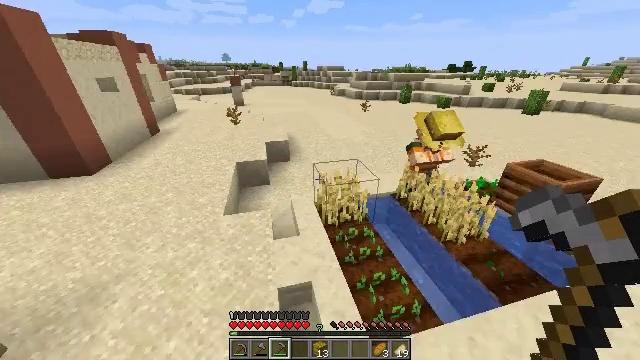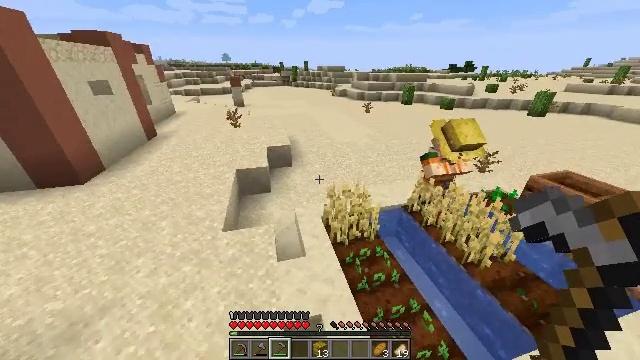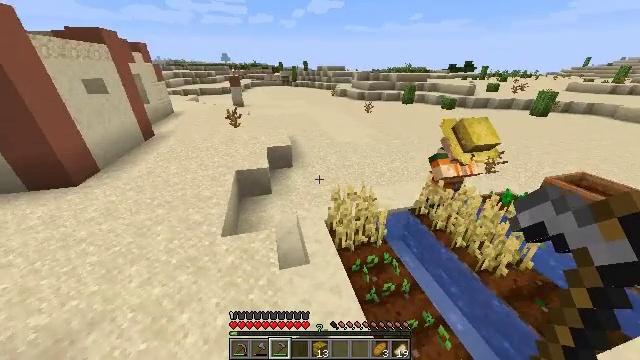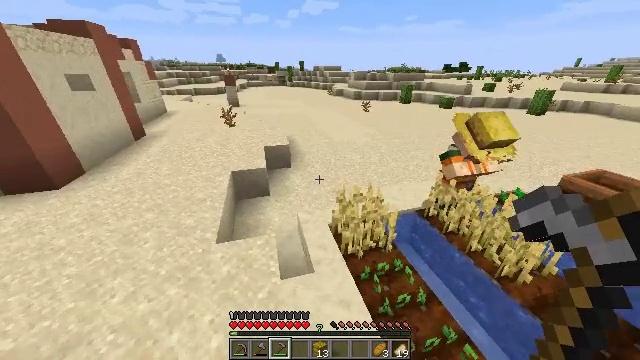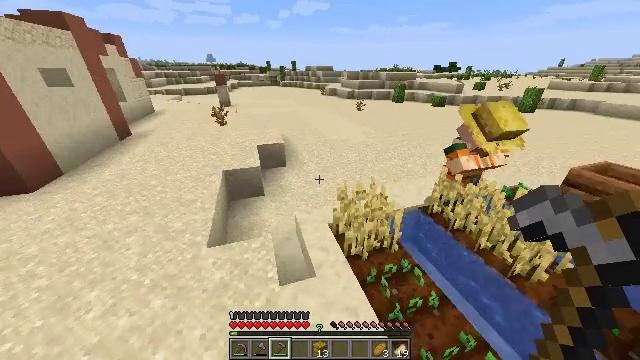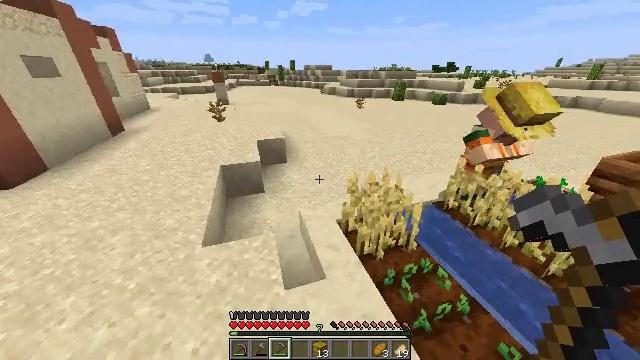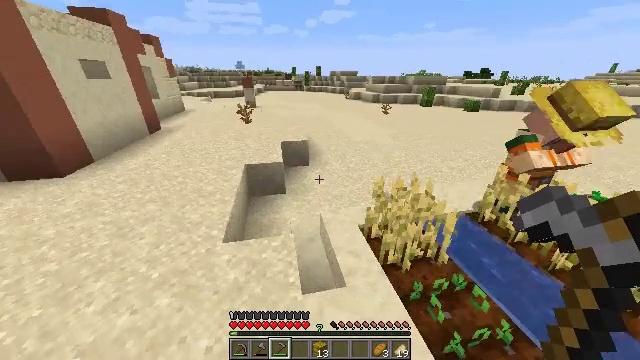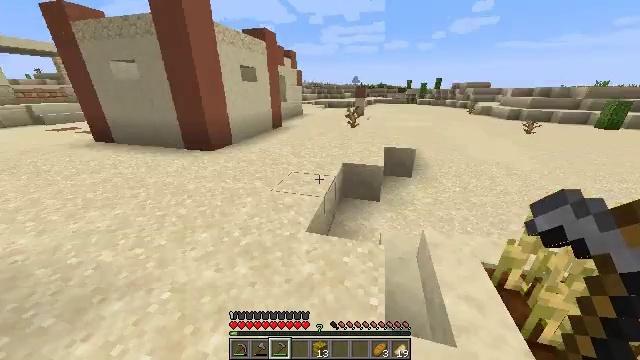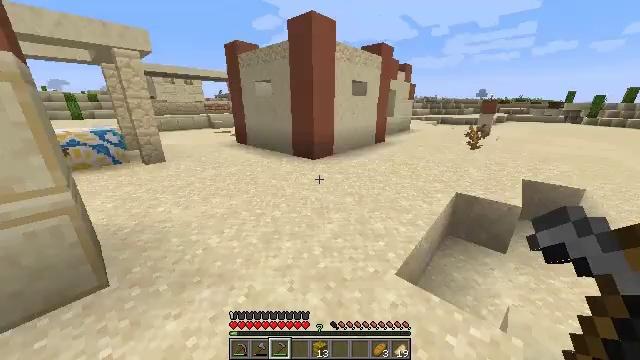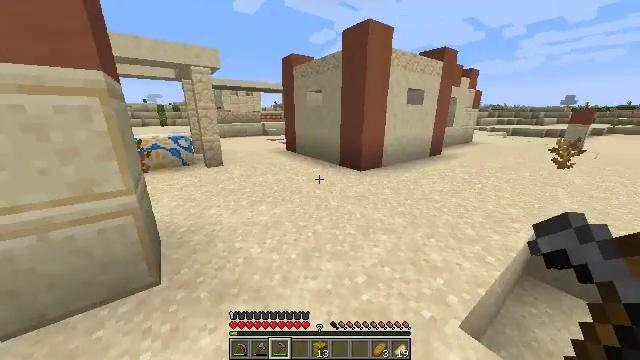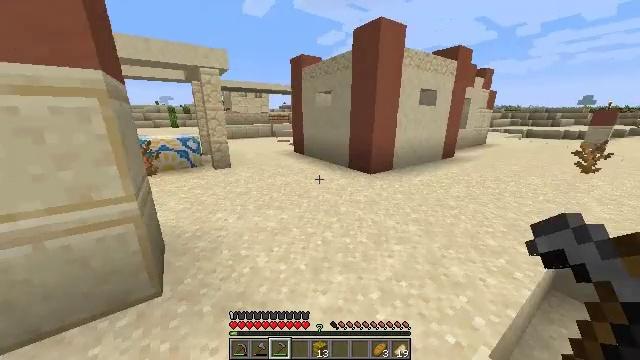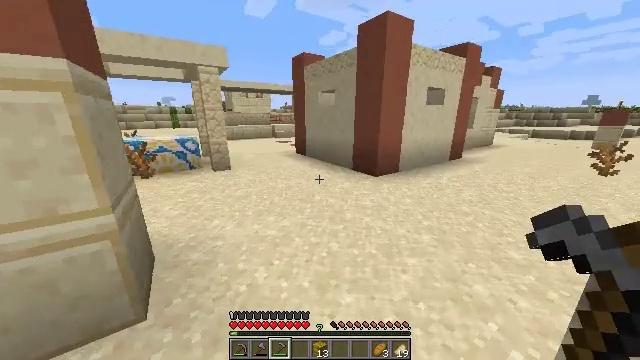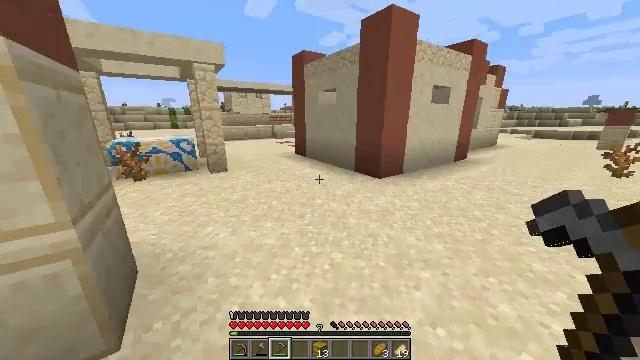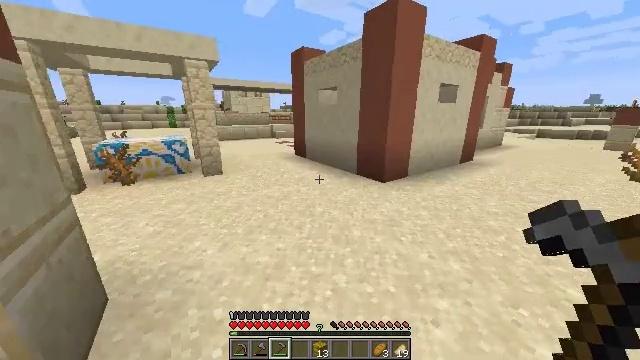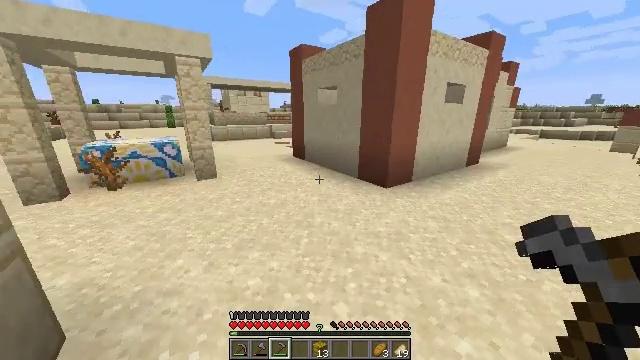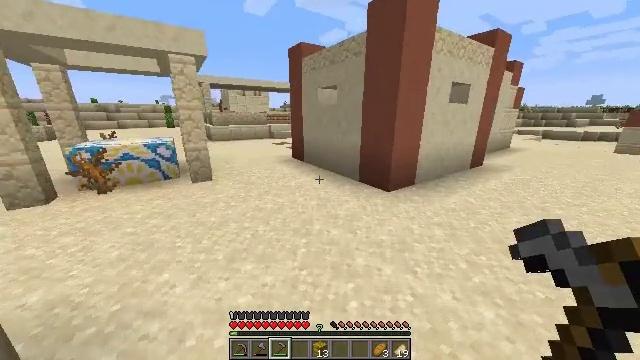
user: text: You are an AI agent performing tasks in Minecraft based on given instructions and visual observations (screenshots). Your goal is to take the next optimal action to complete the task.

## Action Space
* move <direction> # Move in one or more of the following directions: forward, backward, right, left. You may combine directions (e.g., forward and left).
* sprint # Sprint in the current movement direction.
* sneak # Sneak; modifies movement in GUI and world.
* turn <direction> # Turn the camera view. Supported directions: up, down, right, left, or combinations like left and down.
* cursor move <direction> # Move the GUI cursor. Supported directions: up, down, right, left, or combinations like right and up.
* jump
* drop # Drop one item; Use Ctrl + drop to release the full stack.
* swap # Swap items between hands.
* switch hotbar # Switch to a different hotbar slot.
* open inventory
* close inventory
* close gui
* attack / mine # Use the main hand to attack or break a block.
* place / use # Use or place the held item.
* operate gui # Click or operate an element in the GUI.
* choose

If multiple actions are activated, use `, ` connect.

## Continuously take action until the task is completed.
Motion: motion action
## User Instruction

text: Destroy the wheat to collect it.
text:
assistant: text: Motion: move forward and move left, sprint
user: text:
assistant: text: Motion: move forward and move left, sprint
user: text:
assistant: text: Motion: move forward and move left, sprint, turn right
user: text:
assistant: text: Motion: move forward and move left, sprint, turn right
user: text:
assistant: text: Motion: move forward and move left, sprint
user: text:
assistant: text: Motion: move forward and move left, sprint, turn left and up
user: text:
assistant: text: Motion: move forward and move left, sprint, turn left and up
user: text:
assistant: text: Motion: move forward and move left, sprint, turn left and up
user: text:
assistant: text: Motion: move forward and move left, sprint, turn left and up
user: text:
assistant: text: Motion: move forward, sprint, turn left
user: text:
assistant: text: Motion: move forward, sprint
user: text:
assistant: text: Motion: move forward, sprint
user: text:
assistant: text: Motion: move forward, sprint
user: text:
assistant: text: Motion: move forward, sprint
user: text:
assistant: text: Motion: move forward, sprint
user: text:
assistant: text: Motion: move forward, sprint, turn left
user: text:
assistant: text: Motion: move forward, turn left
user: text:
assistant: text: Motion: turn left
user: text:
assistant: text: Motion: turn left and up
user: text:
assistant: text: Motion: turn left and up
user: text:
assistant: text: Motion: no_op
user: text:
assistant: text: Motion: no_op
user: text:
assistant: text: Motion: no_op
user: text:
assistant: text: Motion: no_op
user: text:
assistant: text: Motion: no_op
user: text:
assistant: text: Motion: turn left
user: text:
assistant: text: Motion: move left, turn left
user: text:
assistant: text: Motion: move forward and move left, turn left
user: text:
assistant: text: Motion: move forward, turn left
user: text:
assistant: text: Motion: move forward, turn left